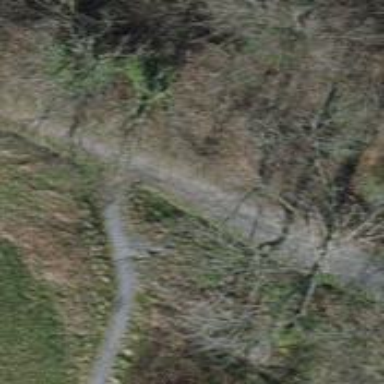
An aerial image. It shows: Path with compacted surface of grade 5.